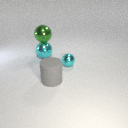
large cyan metal sphere below large green metal sphere